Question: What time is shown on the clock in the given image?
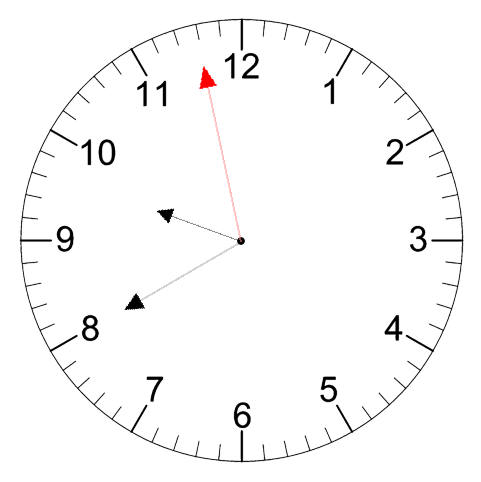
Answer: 09:39:58